Question: I have a javascript file that someone wrote for me that updates the form data that a user selects then displays the radio buttons and appropriate costs.
The inline CSS from this script seems to work fine in Chrome and Firefox, but fails in Safari, Internet Explorer and Opera.
I do not understand why it does this does not work or how to fix it so that it is solid in all browsers.
Thanks in advance.
'''
function update(sqin,name) {
$('#display_size').html(name);
str9 ="<table style='margin-left:10px;float:left;'>";
for (index = 0; index < prices[sqin].length; index++) {
var qty = prices[sqin][index][0];
str9 += '<tr><td style="padding-top:5px;width:90px;"><input type="radio" id="radio_btn" name="productpr1" VALUE="'+qty+':'+prices[sqin][index][1]+
'<label for="radio_btn"><span style="font-family: 'Open Sans', serif;font-size: 20px;">'+qty+'</span></label>'+
'</td><td style="font-family: 'Open Sans', serif;font-size: 20px; padding-top:5px;">$'+prices[sqin][index][1]+'</td></tr>';
if (index == 4) {
str9 += "</table><table style='margin-left:175px;'>";
}
}
str9 += "</table>";
$('#price_table').html(str9);
$('[name="product1[]"]').val("ea "+name+" Die-Cut Decals");
'''

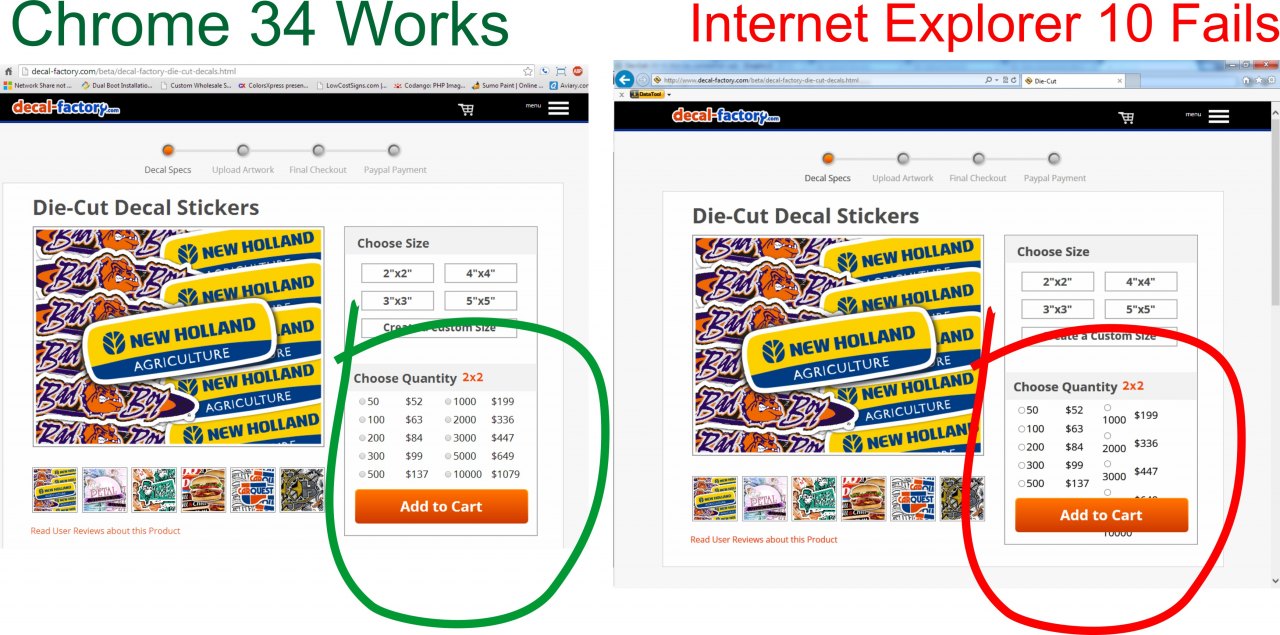
Answer: This <URL> will give you a start.
CSS
'''
table {
width: 300px;
}
span {
color: red;
}
table tr:first-child td {
background-color: #c0bdbd;
font-size: 18px;
text-align: center;
padding: 8px;
border-radius: 5px;
}
table td {
padding-left: 30px;
}
table tr:last-child td {
font-size: 20px;
color: white;
background-color: red;
padding: 8px;
text-align: center;
border-radius: 5px;
'''
## }
Edit:
There are a variety of approaches you can take in this situation:
1. You can do what your colleague did and put EVERYTHING in javascript - HTML, CSS, javascript - and display it on the screen.
2. You can put the HTML in the javascript, and style the output with "fixed" CSS in <style></style> section in your header, or in an attached CSS file.
3. You can put the HTML "fixed" on the page, with CSS styling in the header or a CSS file, and then use the javascript to ONLY place the data into the structure you build with HTML/CSS. That is what I have done above.
How would you choose among the three above depends on your application and your personal preference. I try to avoid doing inline CSS styling with javascript because the code looks so complex and is often difficult to follow - particularly if you are not the one who wrote it. I looked at the code in your question, saw all the inline styling - and got a headache :-).
It's much easier, when possible, to separately build the house framework (HTML), add colors, decoration, furniture, design (CSS), then do home automation (javascript).